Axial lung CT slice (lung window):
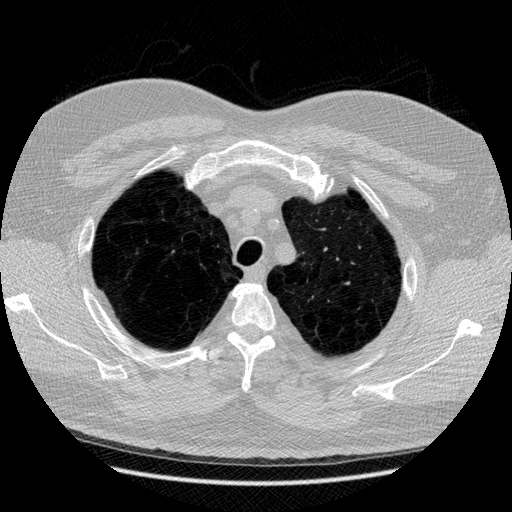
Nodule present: no